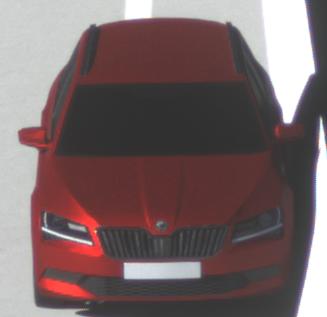
Make: Skoda
Model: Superb Combi 1.4 TSI
Detailed model: Superb (III) Combi
Model produced from: 2015/09
Model produced until: 2018/06
Doors: 5
Color: red
Road condition: dry road
Daytime: morning or afternoon
Contrast: high contrast